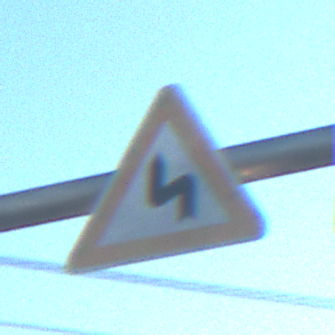
Verkehrszeichen: DoppelkurveZunaechstLinks
Umgebung: Outdoor, Urban
Tageszeit: MorningAfternoon
Wetter: Clear
Licht: Natural
Jahreszeit: NotSpecified
Kontrast: HighContrast